Question: I have a 'JButton' that is much wider than the text I put into it. I've researched this, and I keep finding the suggestion that I use 'Jbutton.setMargin(new Insets(0,0,0,0));' But this just does not seem to work. Also, 'setMaximumSize' has no effect, although if I also set a minimum size, it does change the size of the button. But I don't want to set the size manually. I just want it to be less wide. What am I missing?
Here's my code to create the button:
'''
plusminus = new JButton("+");
plusminus.setMargin(new Insets(0,0,0,0));
'''
And here's what it looks like:

Thanks.
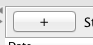
Answer: > I'm manually making my GUI. In this case, the layout is GroupLayout
Then that may be part of your problem. Your JButton's size is constrained by the layout of the container that holds it. One possible solution if you absolutely need to use GroupLayout (which I hate by the way), is to place your JButton inside of a JPanel that uses FlowLayout or some other layout that allows flexible sized components, and place this JPanel into the container that's currently holding your button. Beware though if your button's bigger than the JPanel.